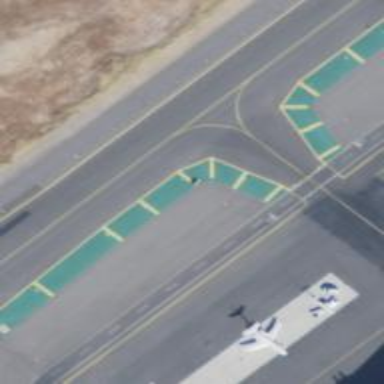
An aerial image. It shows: Image of taxiway at airport.